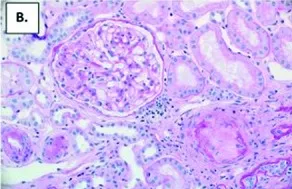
B: H & E stain of initial renal biopsy (6/2011), x 40 magnification, depicting normal glomerulus and no glomerular hypercellularity, fibrinoid necrosis or crescent.
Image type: pathology (h&e)